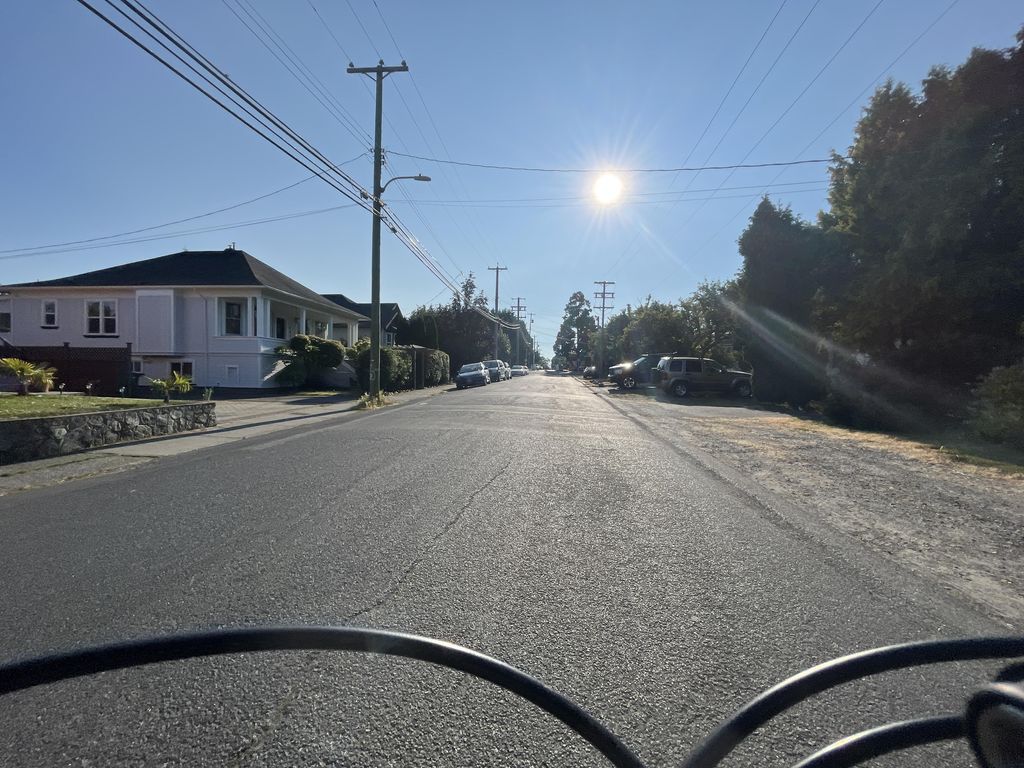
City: victoria